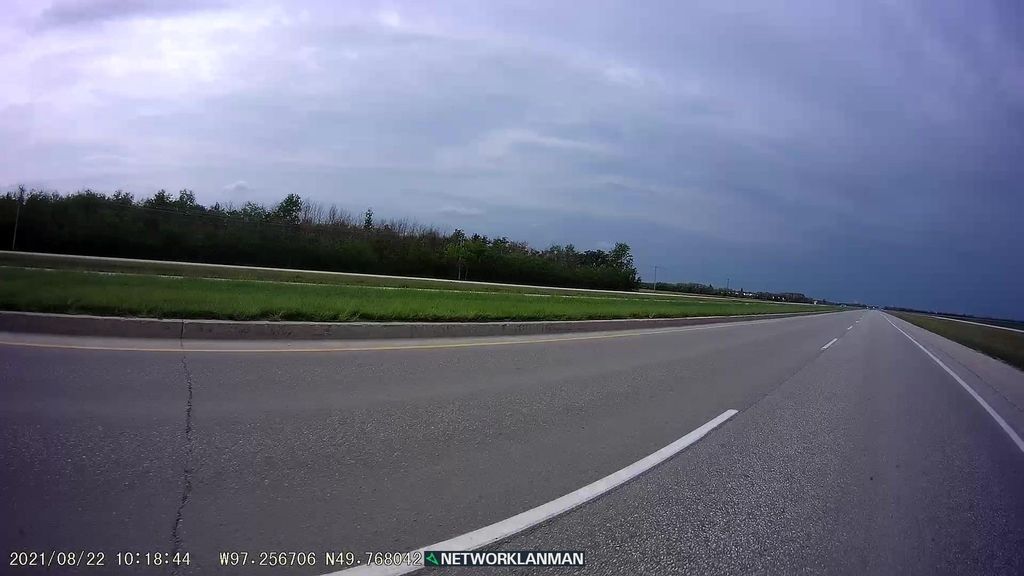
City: winnipeg